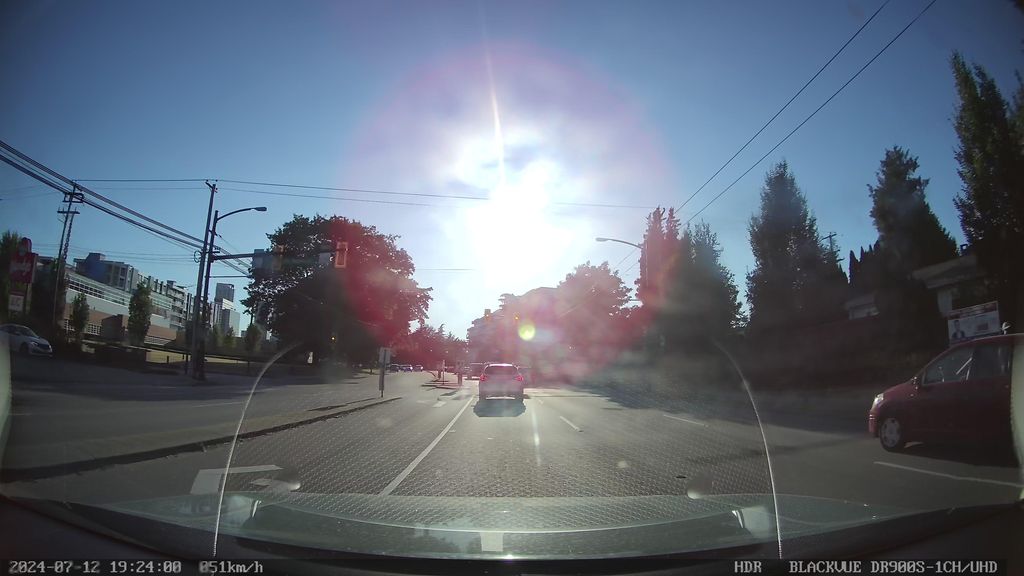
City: vancouver